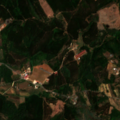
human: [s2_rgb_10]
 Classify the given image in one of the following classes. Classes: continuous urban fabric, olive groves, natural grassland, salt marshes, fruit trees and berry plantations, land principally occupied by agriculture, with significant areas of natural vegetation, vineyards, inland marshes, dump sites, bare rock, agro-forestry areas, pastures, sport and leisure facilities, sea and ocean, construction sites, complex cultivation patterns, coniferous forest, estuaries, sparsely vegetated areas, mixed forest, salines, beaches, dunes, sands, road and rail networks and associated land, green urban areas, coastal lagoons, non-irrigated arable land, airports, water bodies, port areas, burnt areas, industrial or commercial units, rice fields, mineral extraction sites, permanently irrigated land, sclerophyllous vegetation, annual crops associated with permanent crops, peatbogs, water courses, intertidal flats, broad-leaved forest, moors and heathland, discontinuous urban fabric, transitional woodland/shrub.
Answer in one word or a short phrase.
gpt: discontinuous urban fabric, complex cultivation patterns, mixed forest, transitional woodland/shrub